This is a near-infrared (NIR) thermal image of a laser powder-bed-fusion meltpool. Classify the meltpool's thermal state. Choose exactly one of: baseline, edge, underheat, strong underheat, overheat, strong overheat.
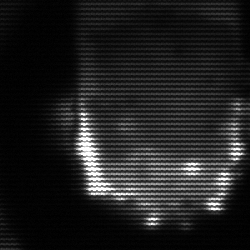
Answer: baseline